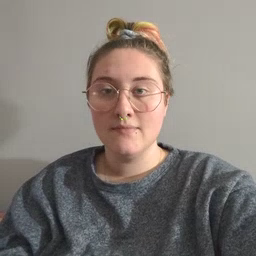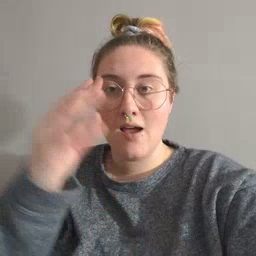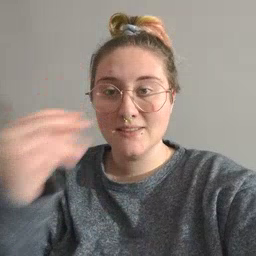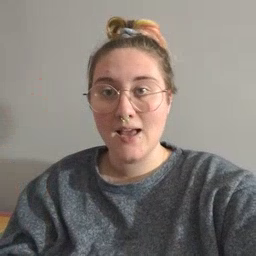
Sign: outside